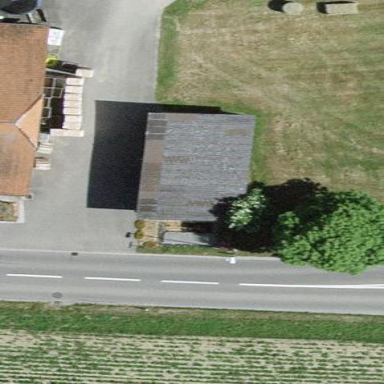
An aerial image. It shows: Rural barn.